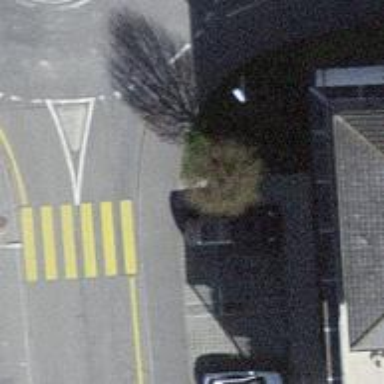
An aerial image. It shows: Kerb serving as barrier.